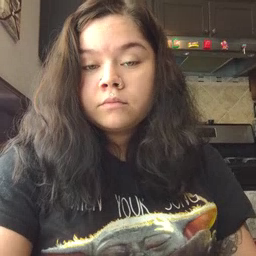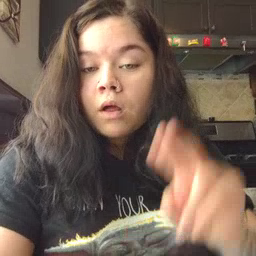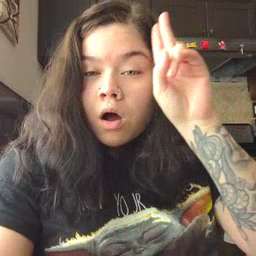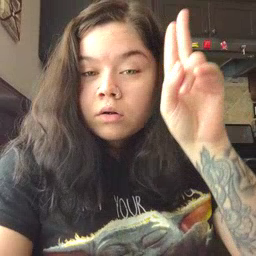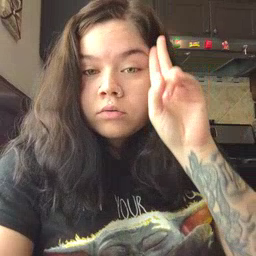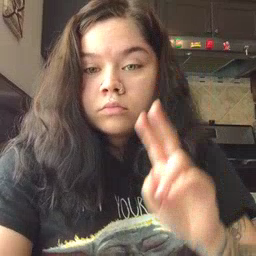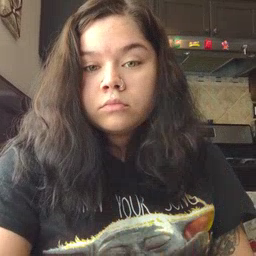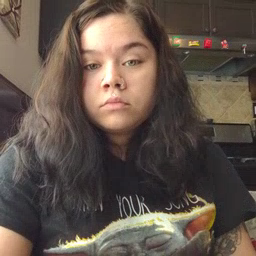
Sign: uncle